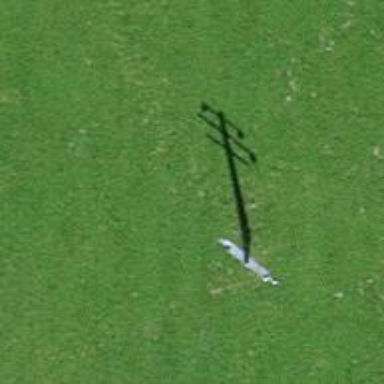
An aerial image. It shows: Power pole.